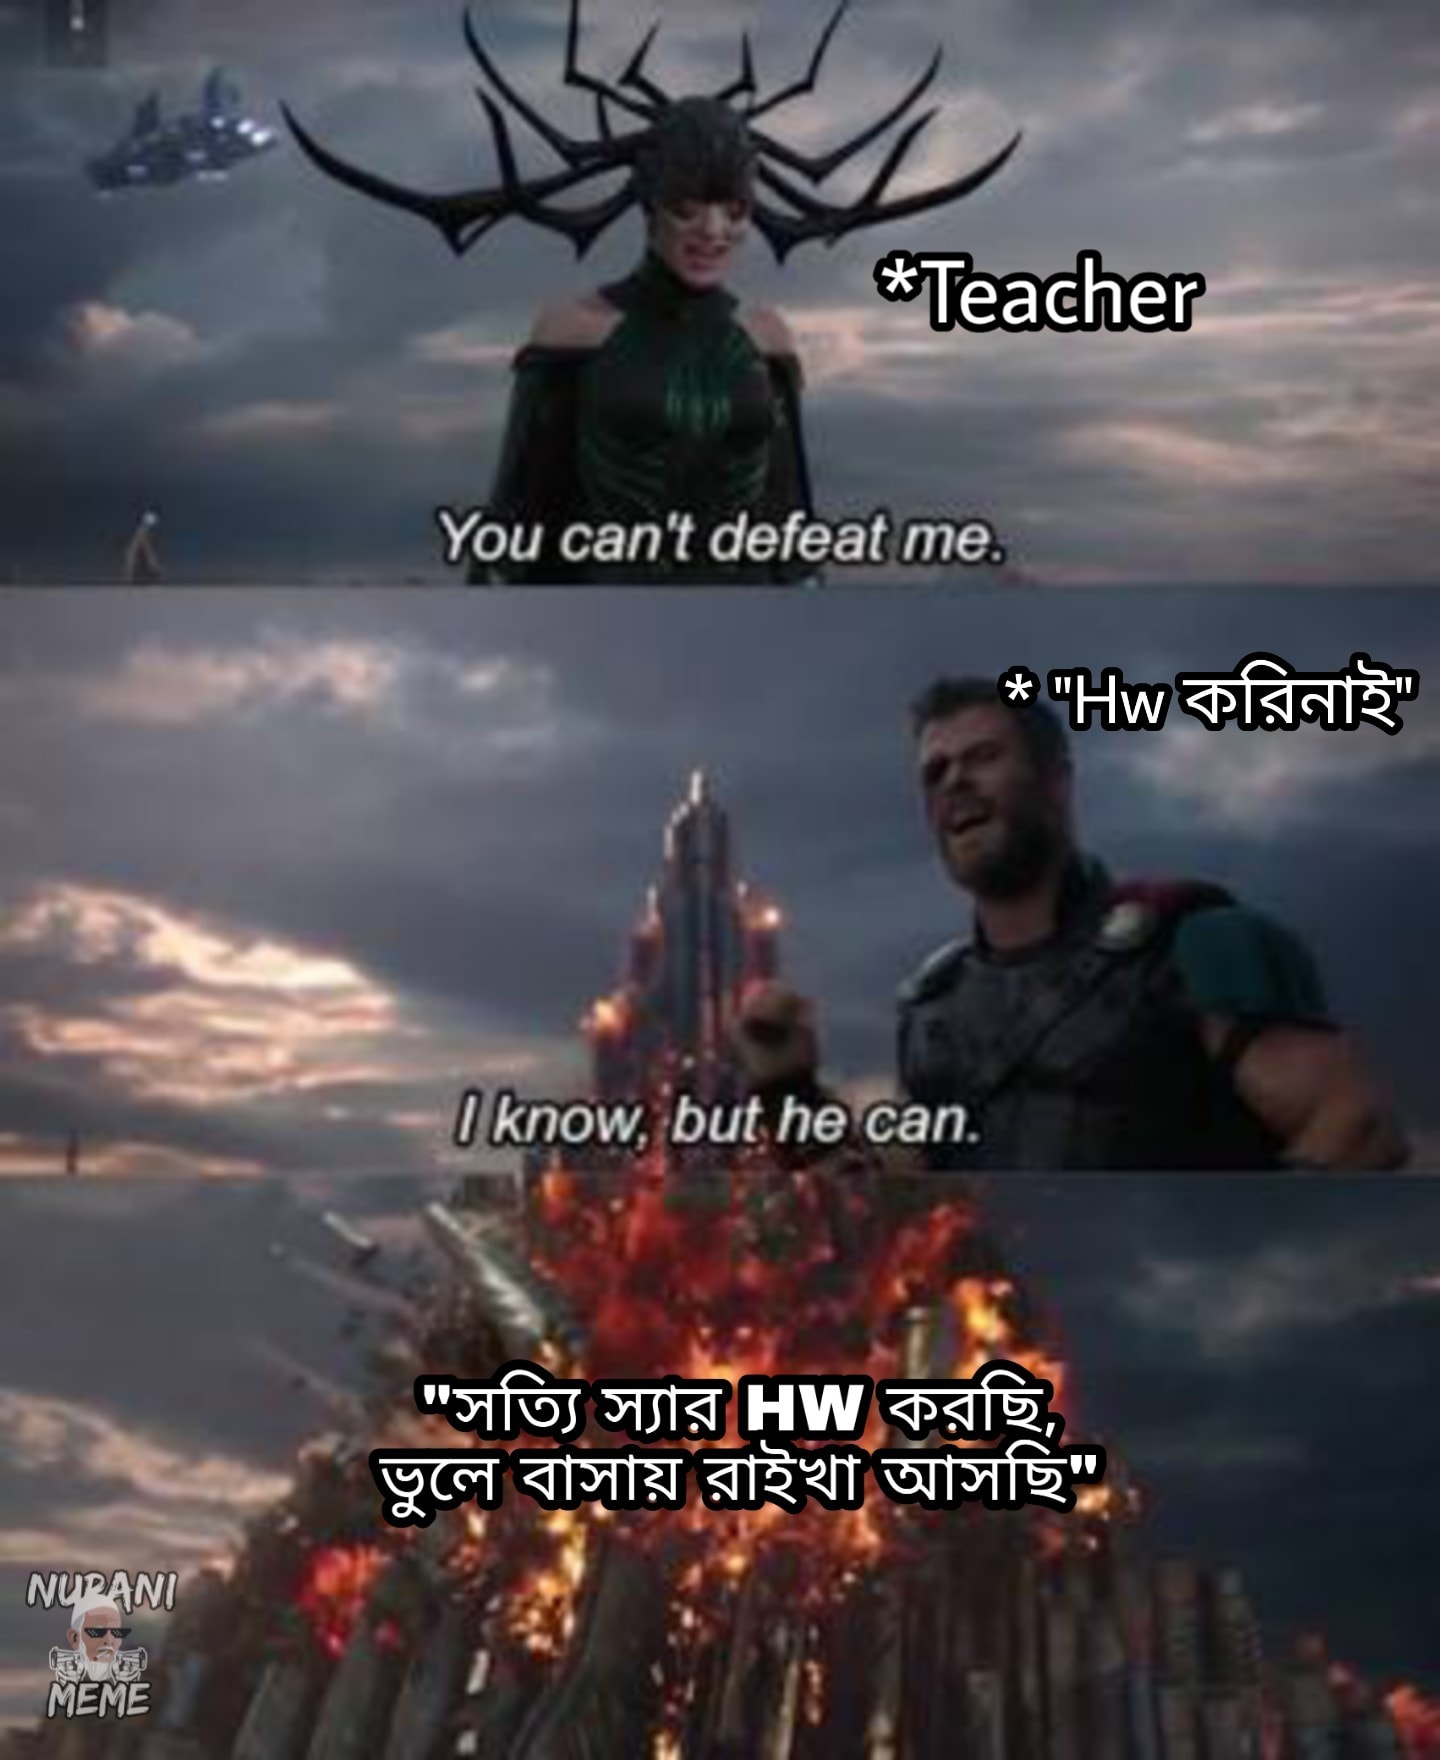
Caption: *Teacher  You can''t defeat me.  * "Hw করিনাই " I know, but he can.  "সত্যি স্যার HW করছি  ভুলে বাসায় রাইখা আসছি "
Label: non-hate